Question: If you check Wunderlist for Mac OS X:

You will see that there is a search control in the application's title bar.
How to create something similar?
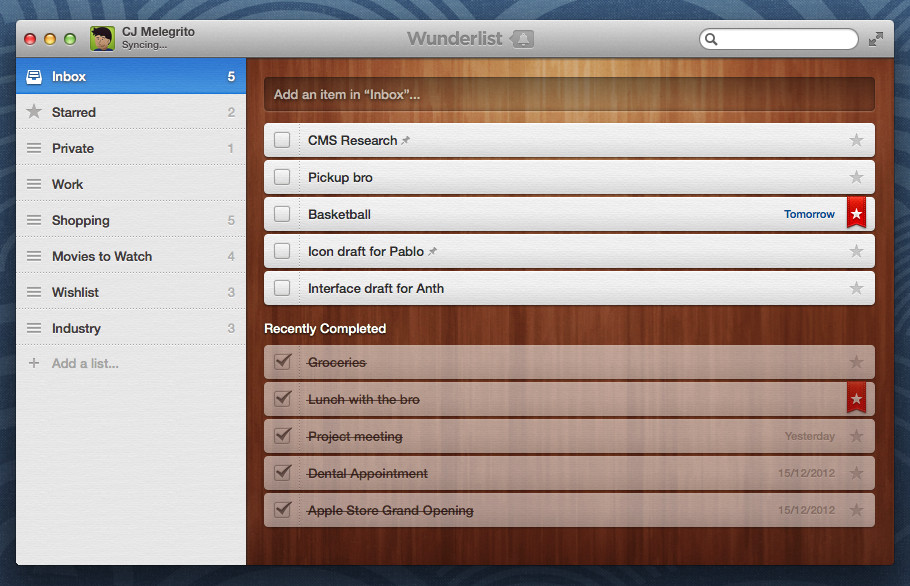
Answer: Have you tried using something like <URL> and a search control in the toolbar?
That should come pretty close.